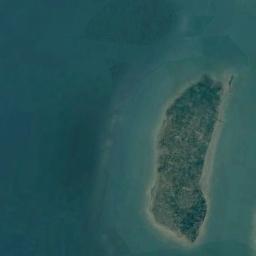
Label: island